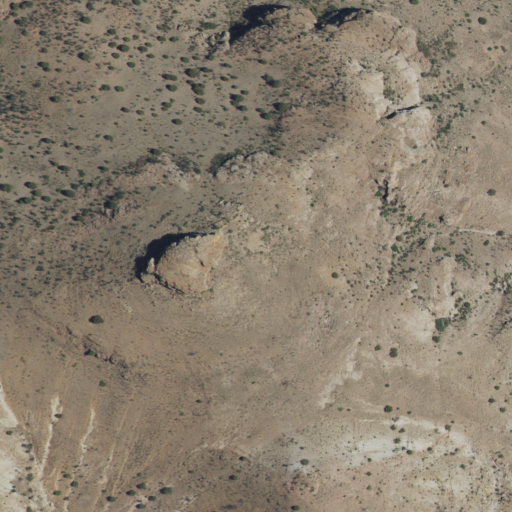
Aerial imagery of mountain in New Mexico named Montoya Butte containing shrub, evergreen forest, and grassland